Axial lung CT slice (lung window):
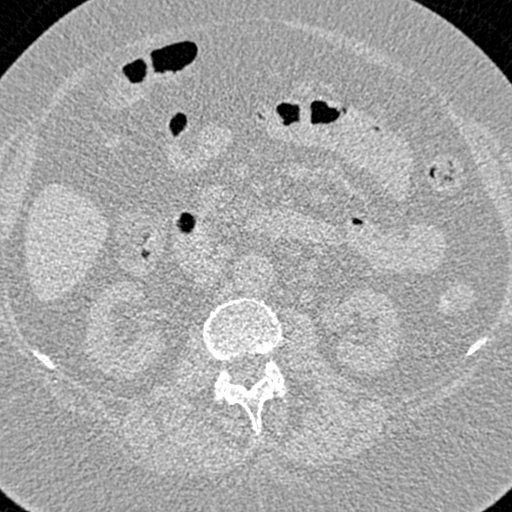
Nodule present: no